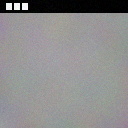
Screen state: on